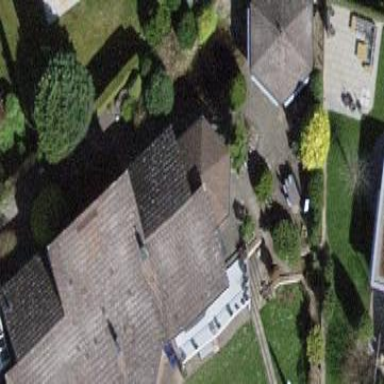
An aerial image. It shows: Simple house.